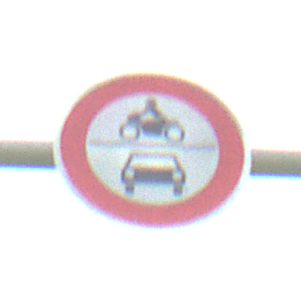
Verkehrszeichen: VerbotKraftfahrzeuge
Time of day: MorningAfternoon
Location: Outdoor (Nature)
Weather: PartlyCloudy
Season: NotSpecified
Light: Natural